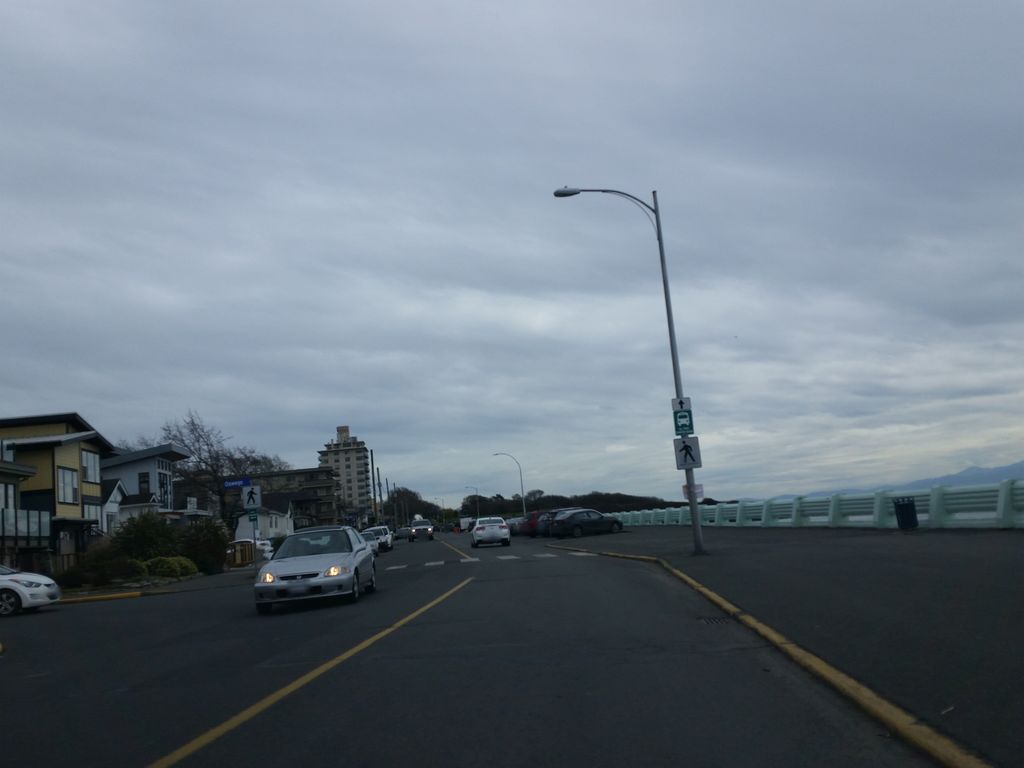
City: victoria